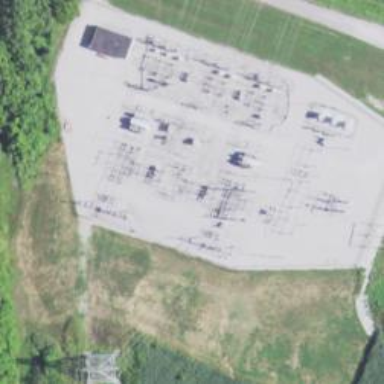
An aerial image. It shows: Switch for power supply.